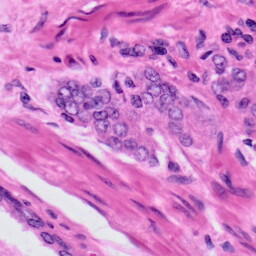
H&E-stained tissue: Prostate